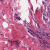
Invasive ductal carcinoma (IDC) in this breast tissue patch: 1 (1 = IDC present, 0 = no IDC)